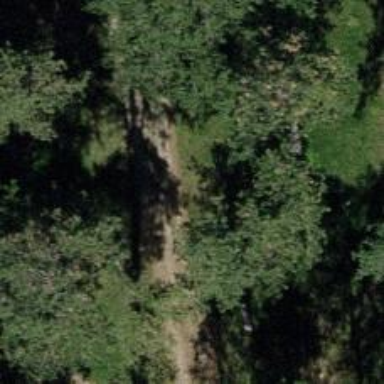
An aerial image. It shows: Tree with mixed leaves.